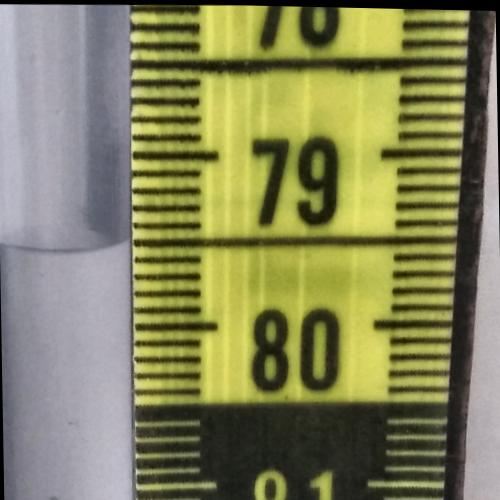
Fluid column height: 79.5 cm